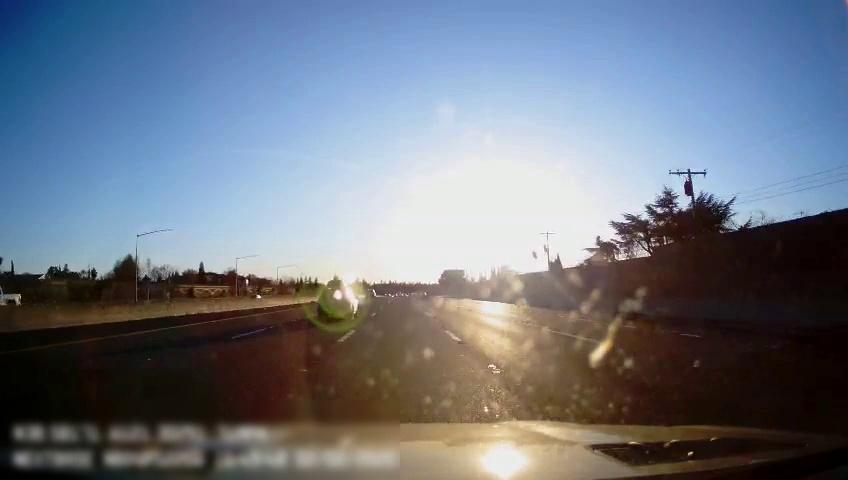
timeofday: Day
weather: Sunny
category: Drivable Space
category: Vehicles | SUV
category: Vehicles | SUV
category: Vehicles | Truck
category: Vehicles | Car
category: Lanes | Alternate Lane
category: Lanes | Alternate Lane
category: Lanes | Current Lane
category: Lanes | Current Lane
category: Lanes | Alternate Lane
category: Lanes | Alternate Lane